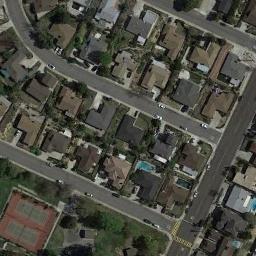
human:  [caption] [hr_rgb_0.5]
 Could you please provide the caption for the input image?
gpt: The tennis court is on the grass next to some buildings .

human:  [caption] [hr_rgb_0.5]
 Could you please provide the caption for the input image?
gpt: Many buildings of different shapes are beside the tennis courts .

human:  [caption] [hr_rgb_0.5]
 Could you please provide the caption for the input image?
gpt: The tennis court is next to the lawn and there is a road to the residential area .

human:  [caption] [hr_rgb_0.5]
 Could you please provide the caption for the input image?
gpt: There is a small tennis court in the lower right corner .

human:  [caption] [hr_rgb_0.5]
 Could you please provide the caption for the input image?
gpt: There are many buildings near the tennis courts .